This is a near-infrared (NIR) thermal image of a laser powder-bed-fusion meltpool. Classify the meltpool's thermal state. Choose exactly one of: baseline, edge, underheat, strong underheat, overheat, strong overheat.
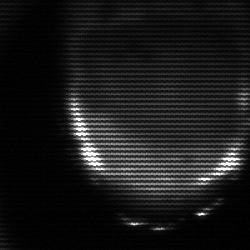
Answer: edge